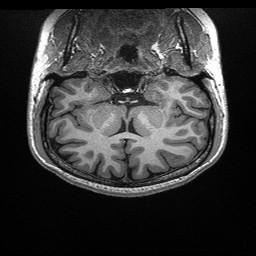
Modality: T1w
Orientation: sagittal
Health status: healthy
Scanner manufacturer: siemens
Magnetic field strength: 3 T
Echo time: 0.00298 s